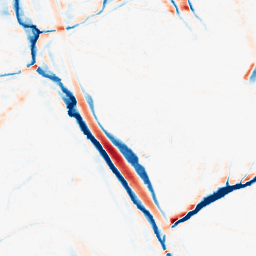
Category: morphological
Decomposition family: morphological_ellipse
Decomposition parameters: operation: average
width: 10
height: 20
Upsampling method: linear_exact
Upsampling parameters: scale: 2
Upsampling scale: 2